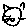
Label: cat